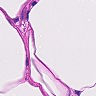
Metastatic tissue present: no